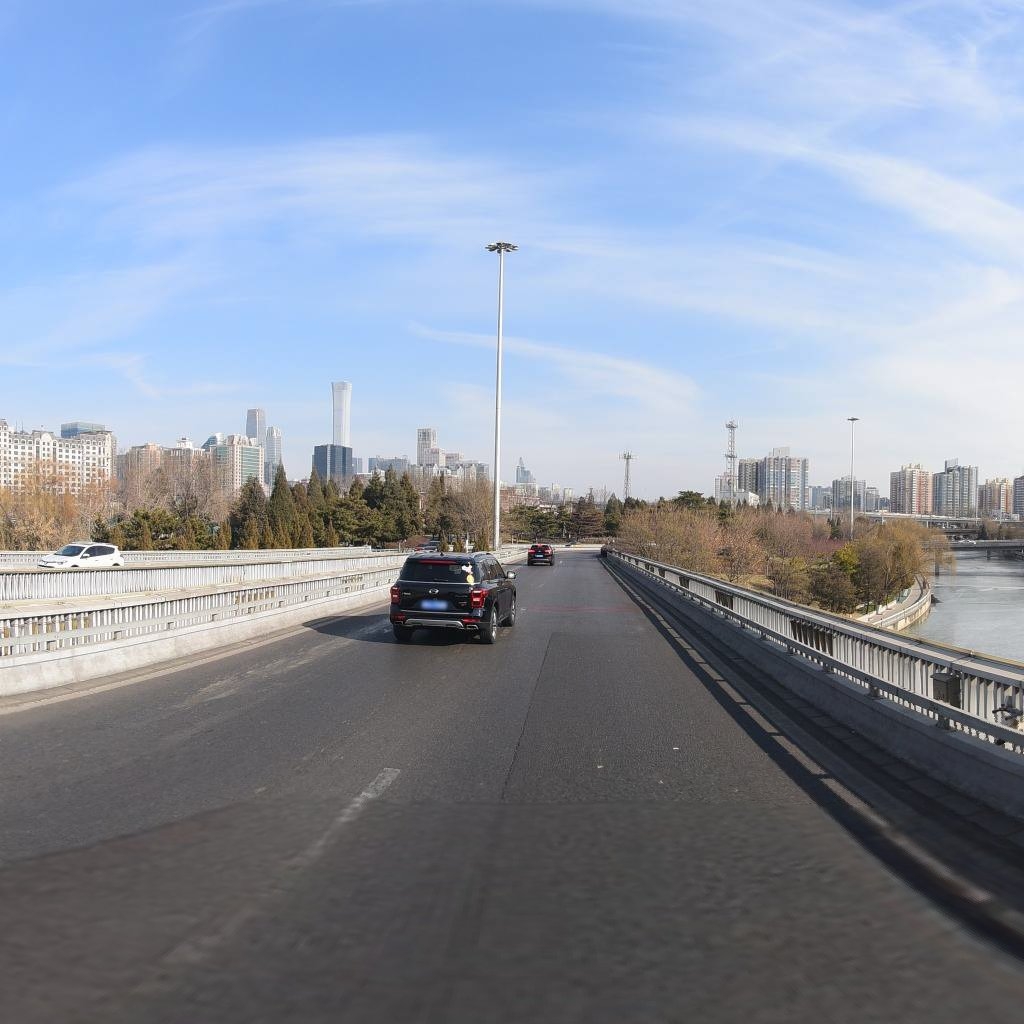
Region: Dongcheng
Road damage annotations: longitudinal crack